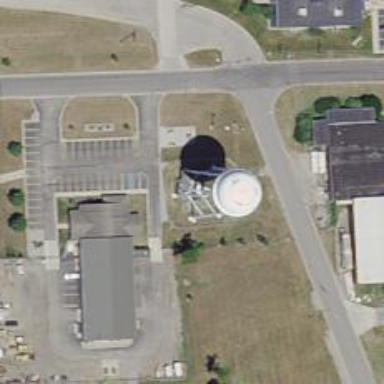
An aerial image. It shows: Water tower that is man-made.